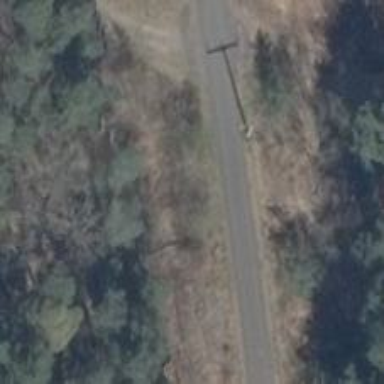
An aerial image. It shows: Power pole.